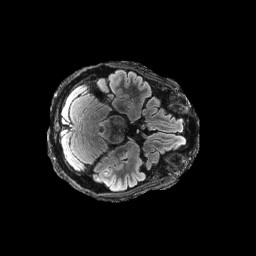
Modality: FLAIR
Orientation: axial
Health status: ill
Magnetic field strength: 3 T